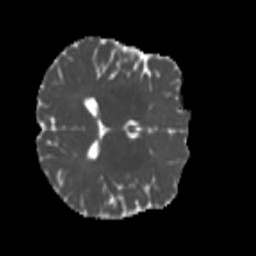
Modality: MD
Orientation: axial
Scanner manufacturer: siemens
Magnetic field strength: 3 T
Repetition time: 4 s
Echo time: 0.0594 s